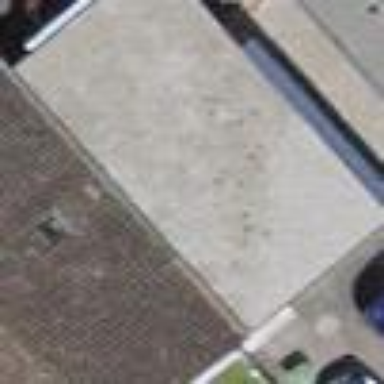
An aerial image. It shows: Garage building.